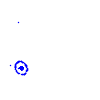
Particle: pion